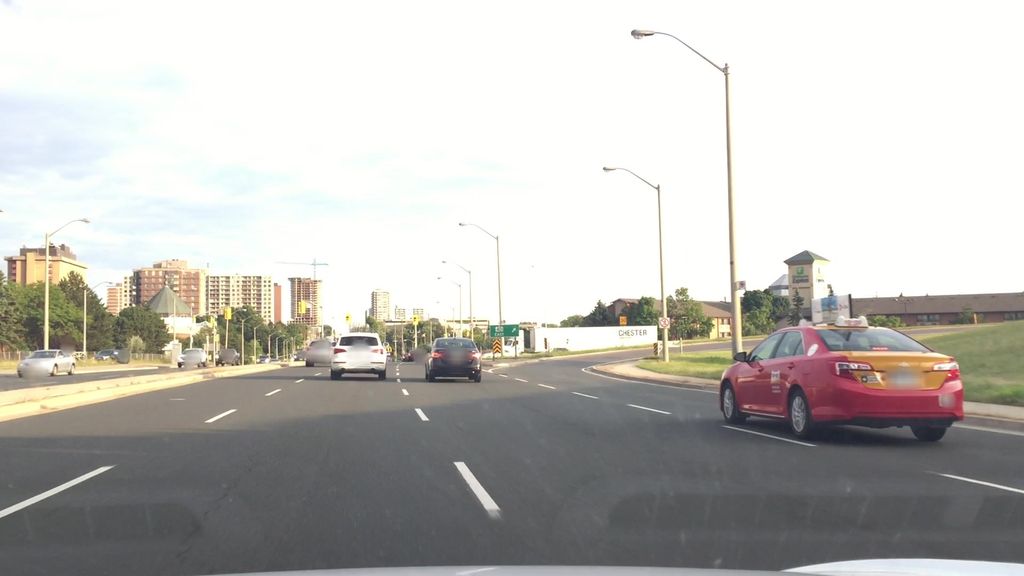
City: toronto